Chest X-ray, AP view. Patient: 52 years old, sex M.
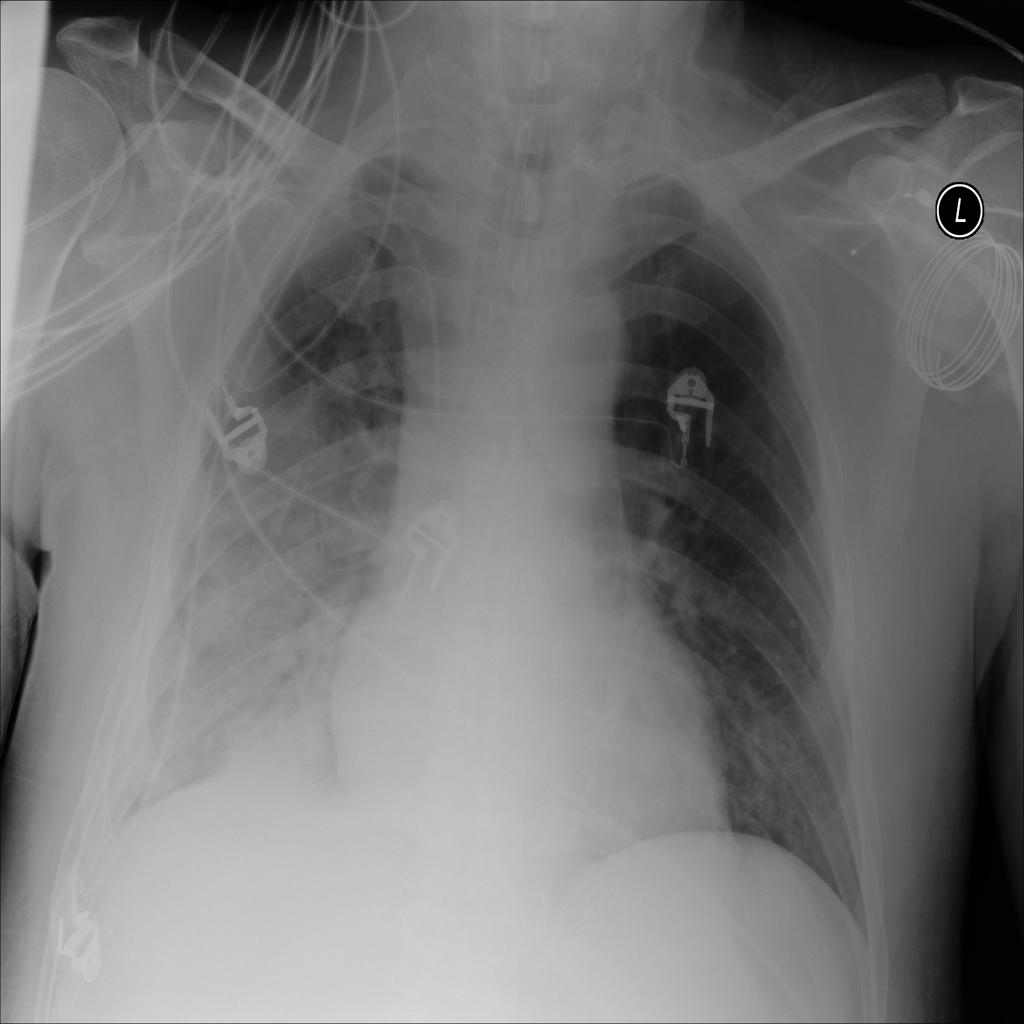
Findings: Effusion, Infiltration